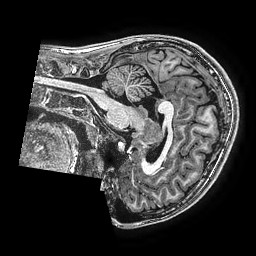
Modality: T1w
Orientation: sagittal
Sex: male
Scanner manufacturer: ge
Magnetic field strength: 3 T
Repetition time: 0.00766 s
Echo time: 0.003476 s